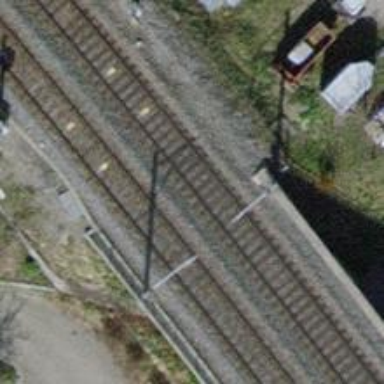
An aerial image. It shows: Single-track railway bridge with contact lines for electrification.